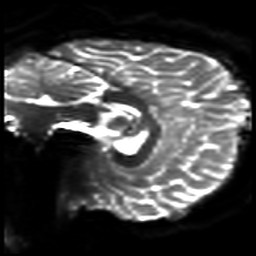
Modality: DWI
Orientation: sagittal
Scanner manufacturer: philips
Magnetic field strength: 7 T
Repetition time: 9.612 s
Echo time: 0.073 s